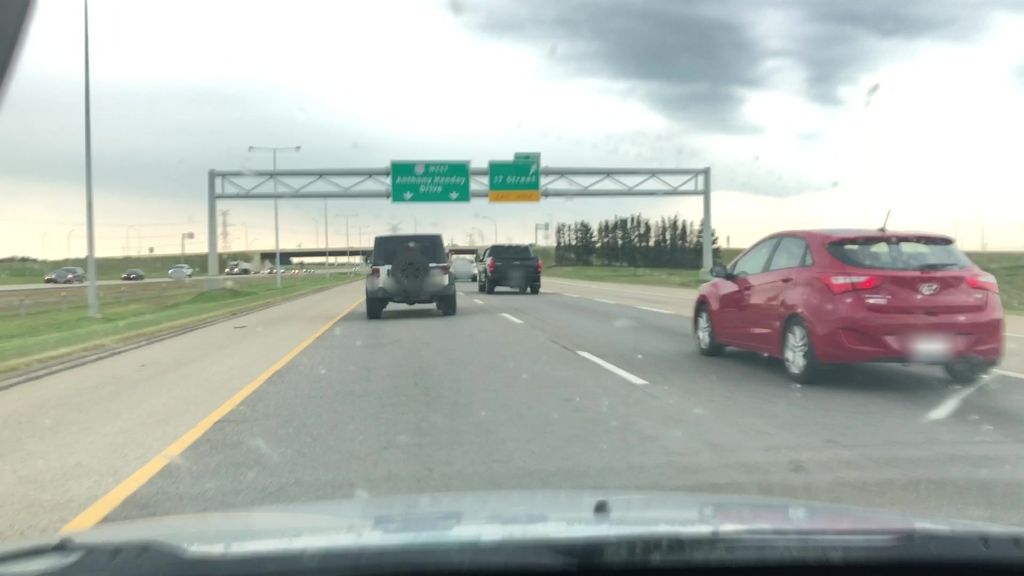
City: edmonton